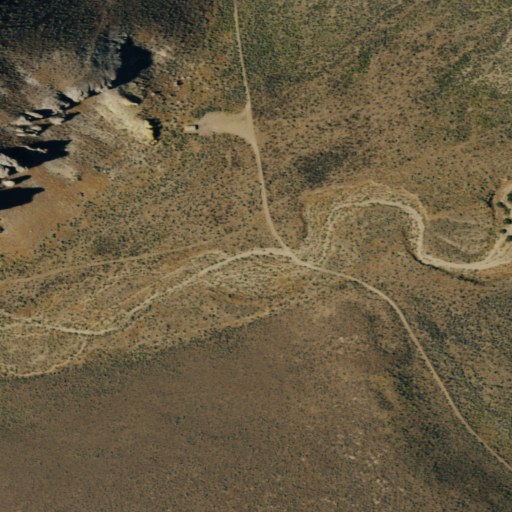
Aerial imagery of valley in Nevada named Yellow Rock Canyon containing shrub and grassland